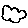
Label: cloud